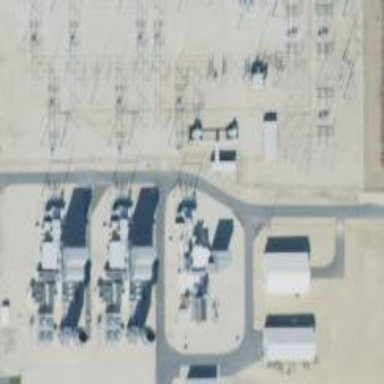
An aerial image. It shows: Switch for power supply.